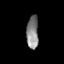
Tissue: prostate
Cell type: T cells
Senescence score: 0.696
Nuclear area (px): 380
Mean DAPI intensity: 135.213